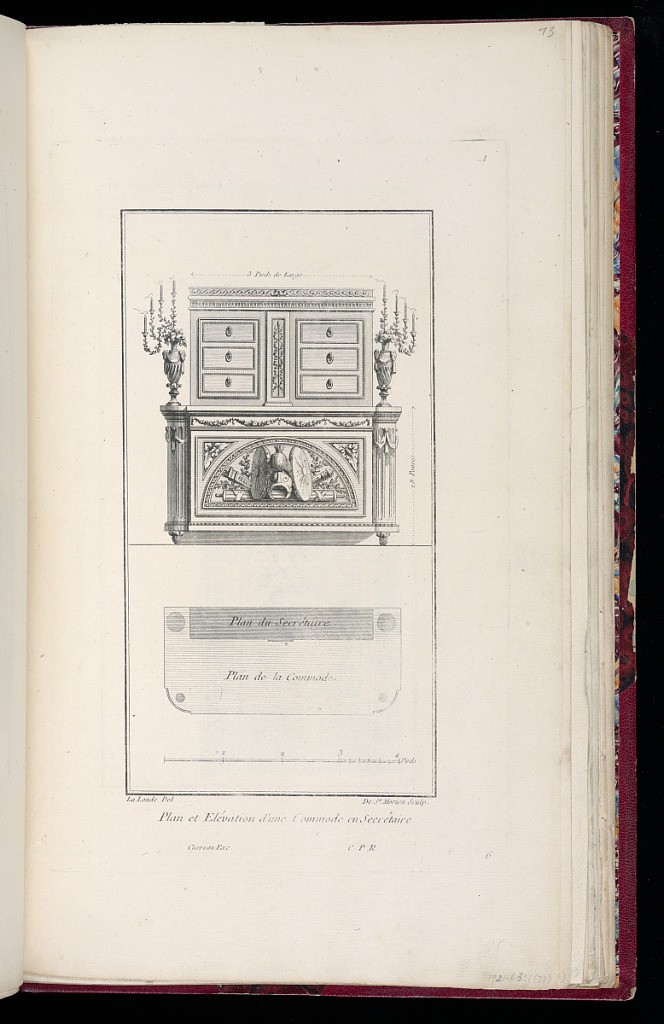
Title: Elévation et Profil d'un Commode en Secrétaire
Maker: Richard de Lalonde, French, active 1780–96
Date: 1775-1788
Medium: Etching on off-white laid paper
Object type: Print
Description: Elevation and plan of a chest of drawers designed in the style of a secretary desk. The commode is decorated with ornament motifs including urn-shaped candelabra, a large front panel with military trophy, and bands of wave pattern, fluting, and a branch guilloche. The plate is signed and numbered.